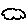
Label: cloud